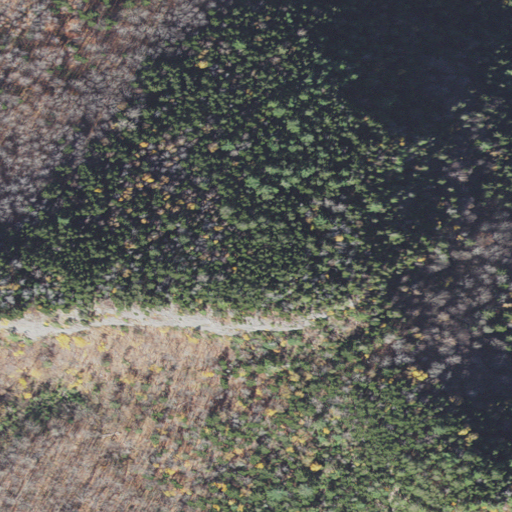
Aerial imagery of mountain in New Hampshire named Diamond Peaks containing evergreen forest, mixed forest, and deciduous forest